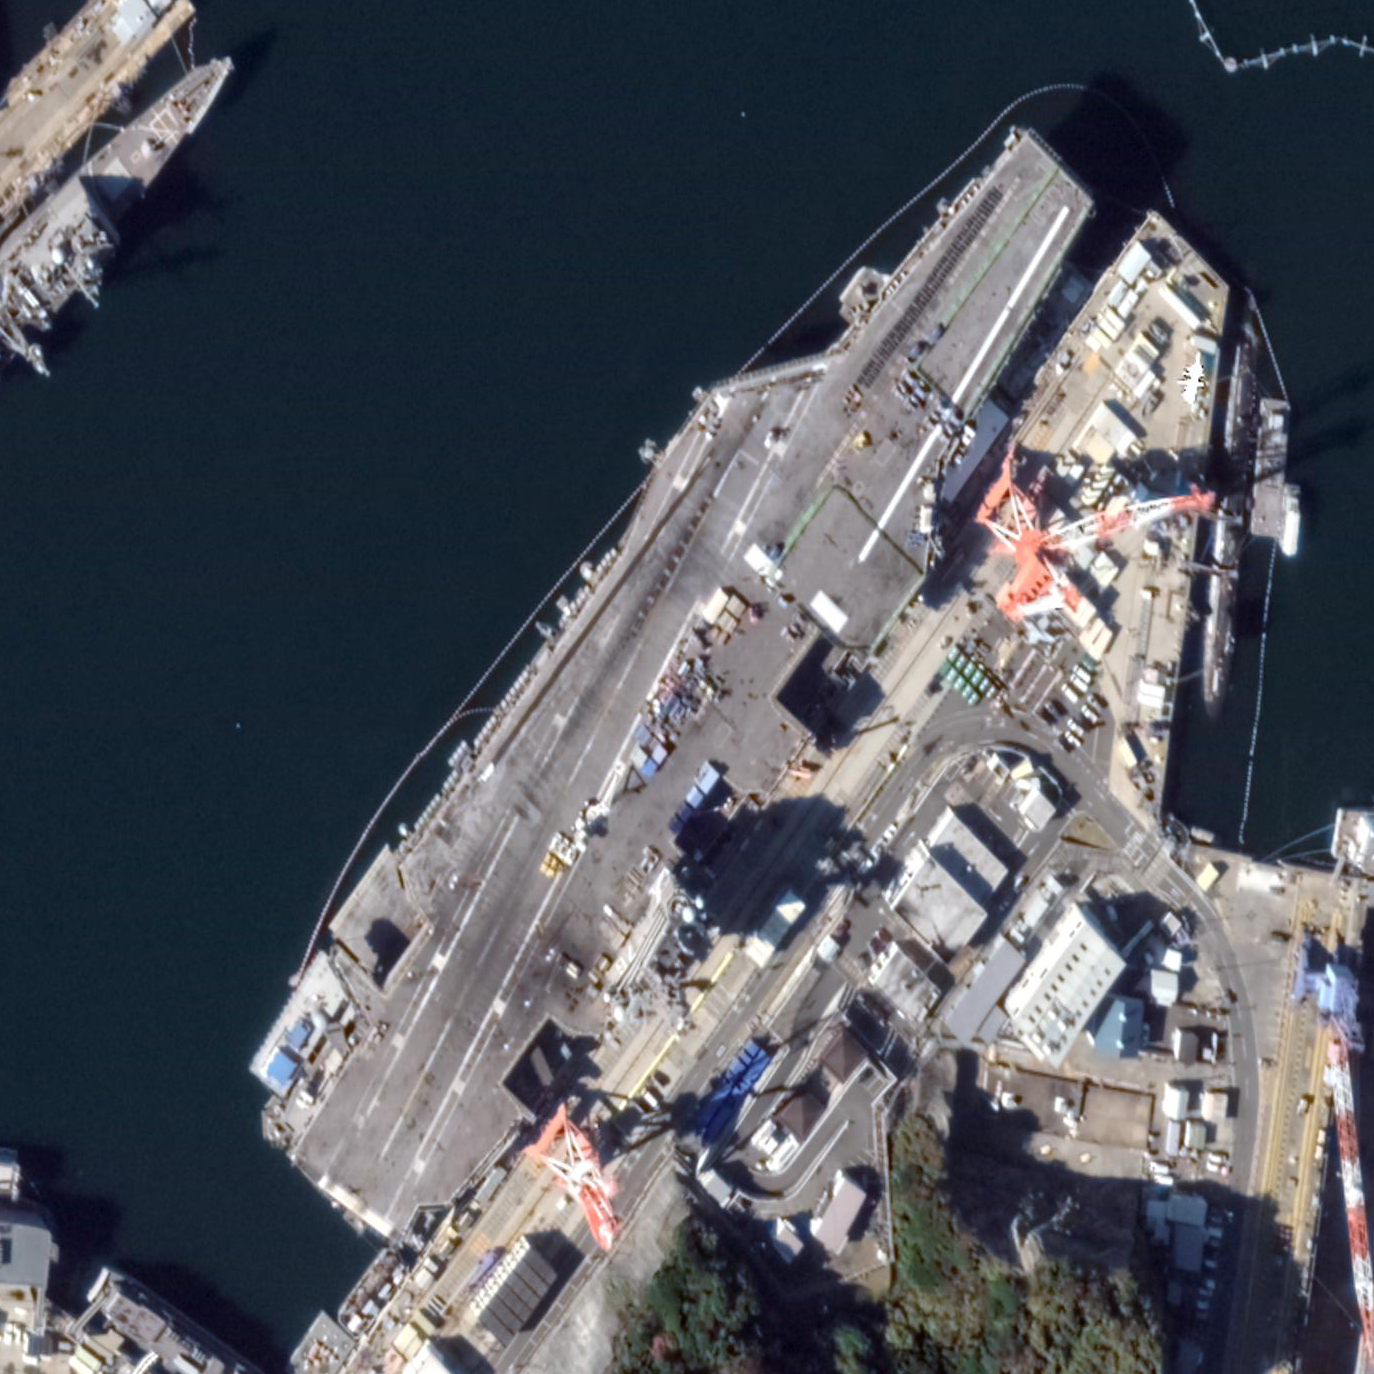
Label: aircraft_carrier